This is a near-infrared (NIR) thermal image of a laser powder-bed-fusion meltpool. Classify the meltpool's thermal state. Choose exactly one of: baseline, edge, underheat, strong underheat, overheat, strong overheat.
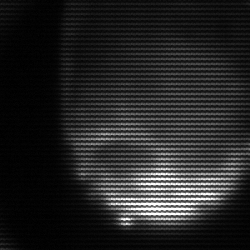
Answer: edge